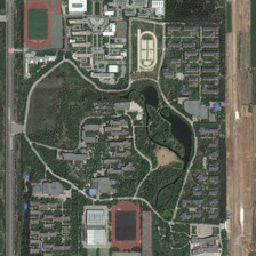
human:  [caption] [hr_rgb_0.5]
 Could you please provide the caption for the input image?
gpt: On both sides of the green playground there is a playground surrounded by the red track

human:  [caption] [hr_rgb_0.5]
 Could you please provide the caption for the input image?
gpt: There are playgrounds surrounded by red tracks on both sides of the green playground

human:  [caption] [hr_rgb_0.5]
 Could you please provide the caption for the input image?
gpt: On both sides of the green playground is a playground surrounded by red runways

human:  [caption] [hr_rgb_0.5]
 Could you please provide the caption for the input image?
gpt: There is a one-way green playground on both sides.

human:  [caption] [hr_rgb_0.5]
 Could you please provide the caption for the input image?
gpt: On both sides of the green playground there's a playground surrounded by the red trail